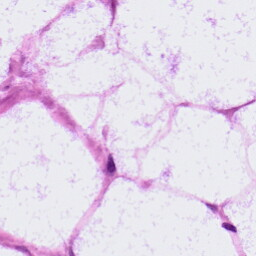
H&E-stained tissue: LymphNode